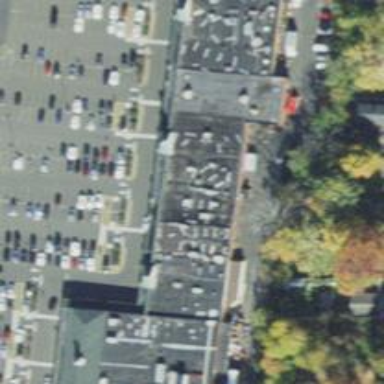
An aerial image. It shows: Part of building.